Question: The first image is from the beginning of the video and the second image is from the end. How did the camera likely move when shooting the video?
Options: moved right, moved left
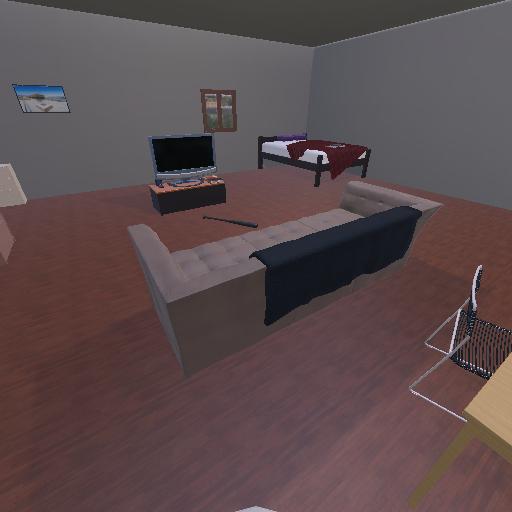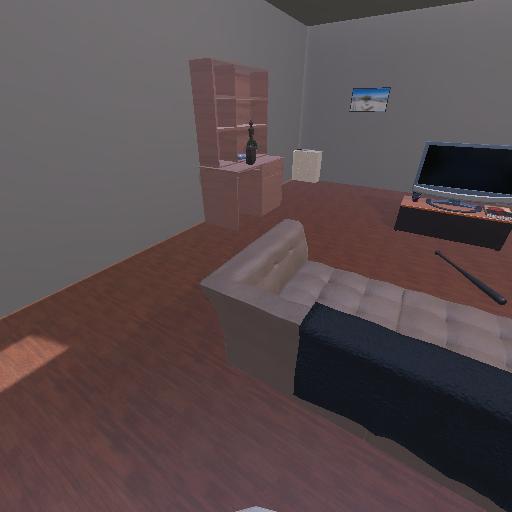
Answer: moved right